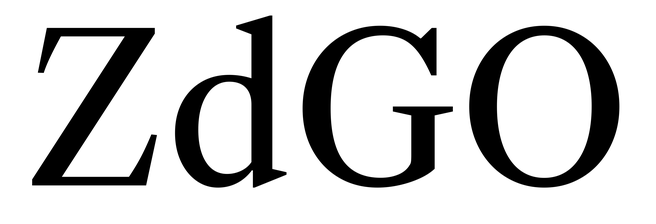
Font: LibreCaslonText_Regular